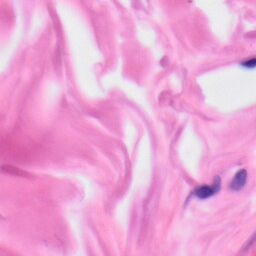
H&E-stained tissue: Skin